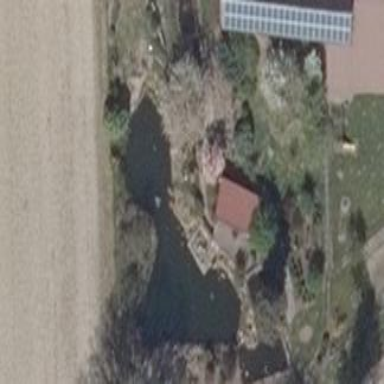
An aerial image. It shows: Pond with natural water.